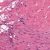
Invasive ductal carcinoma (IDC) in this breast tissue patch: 0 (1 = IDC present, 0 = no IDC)